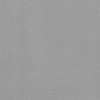
Label: dusty